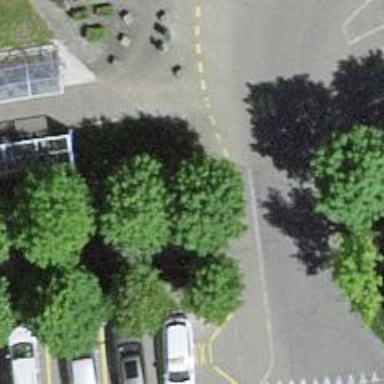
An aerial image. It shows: Taxi stand.